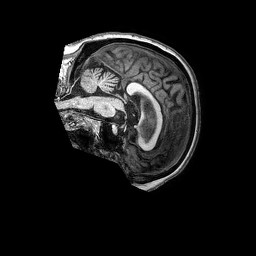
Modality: T1w
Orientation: sagittal
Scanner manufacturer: philips
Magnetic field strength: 3 T
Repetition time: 0.006701 s
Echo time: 0.003006 s